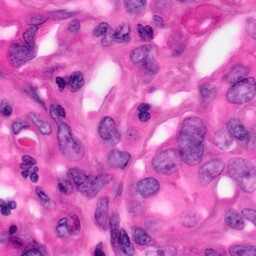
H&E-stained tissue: Pancreatic